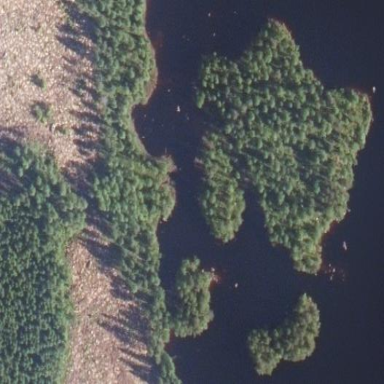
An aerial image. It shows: Islet covered with needle-leaved woodland.